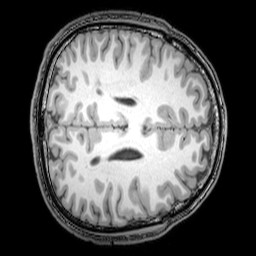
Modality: T1w
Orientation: axial
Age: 24
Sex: male
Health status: healthy
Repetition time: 0.081 s
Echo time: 0.037 s